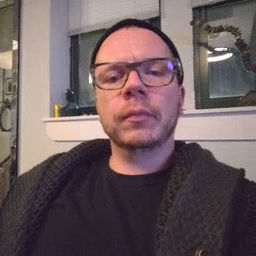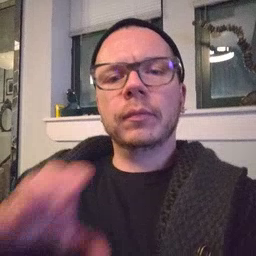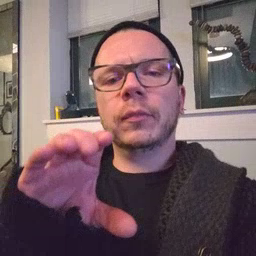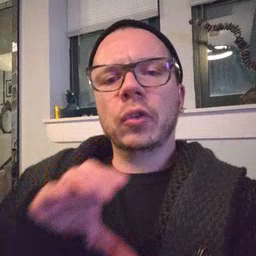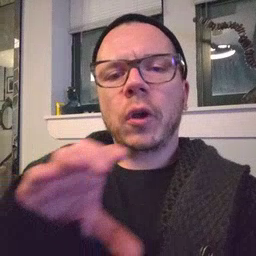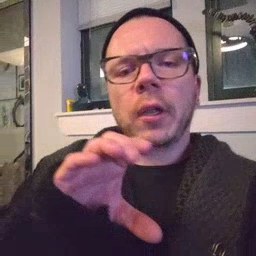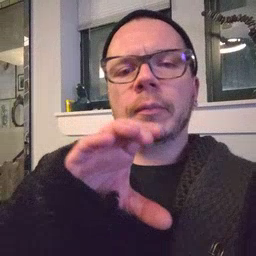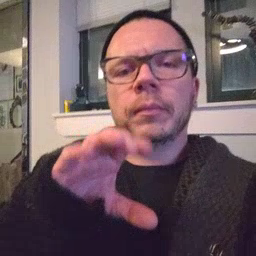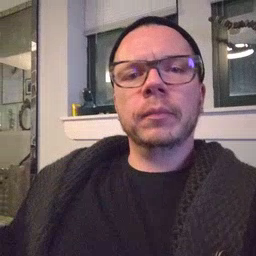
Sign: chocolate